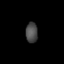
Tissue: skin
Cell type: Epithelial cells
Senescence score: 0.2683
Nuclear area (px): 243
Mean DAPI intensity: 72.082